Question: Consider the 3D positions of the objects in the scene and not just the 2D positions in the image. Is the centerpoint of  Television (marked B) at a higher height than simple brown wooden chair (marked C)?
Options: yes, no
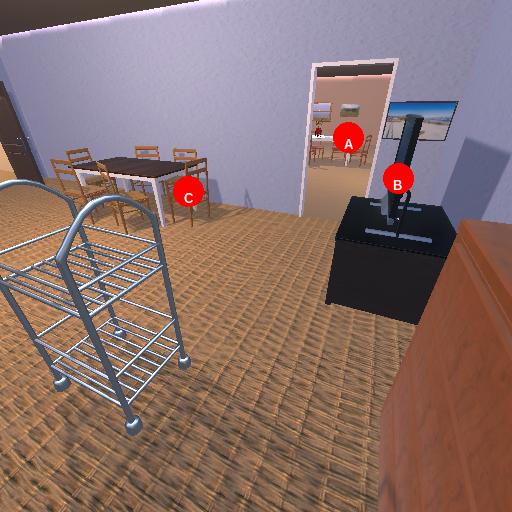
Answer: yes